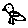
Label: bird